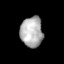
Tissue: skin
Cell type: Epithelial cells
Senescence score: 0.7838
Nuclear area (px): 662
Mean DAPI intensity: 176.684